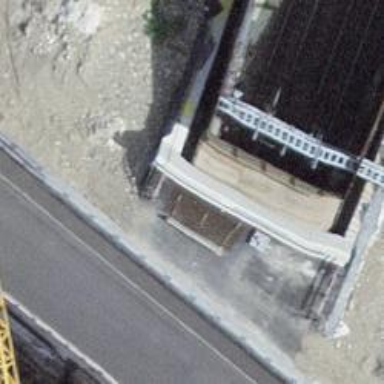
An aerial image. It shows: Railway tunnel with electrified contact lines.